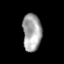
Tissue: lung
Cell type: Endothelial cells
Senescence score: 0.6029
Nuclear area (px): 688
Mean DAPI intensity: 164.494